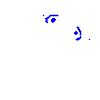
Particle: electron